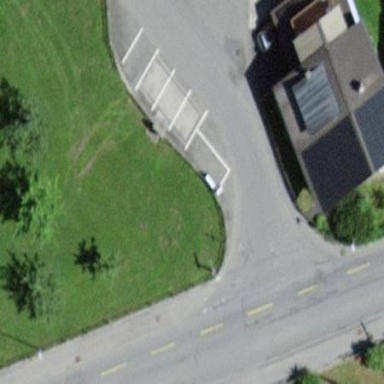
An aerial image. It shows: Parking area with surface.